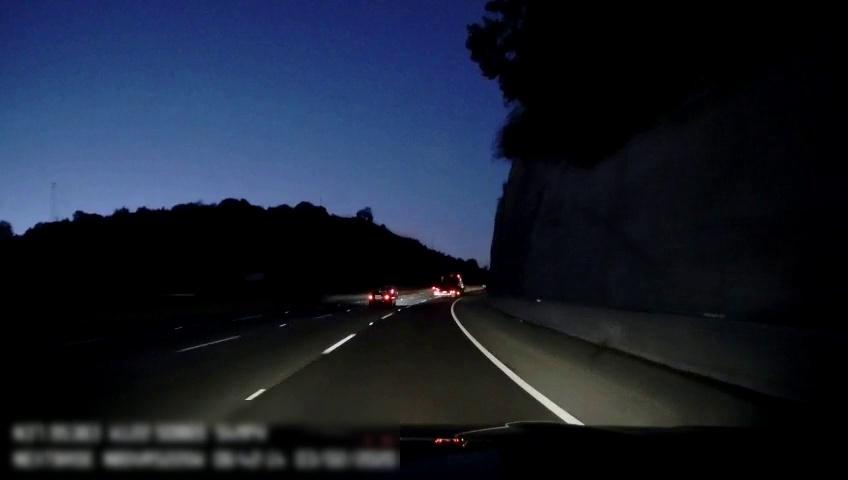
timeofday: Night
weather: Other
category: Drivable Space
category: Vehicles | Car
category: Vehicles | SUV
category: Vehicles | Truck
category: Lanes | Current Lane
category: Lanes | Current Lane
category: Lanes | Alternate Lane
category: Lanes | Alternate Lane